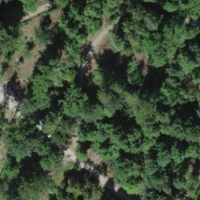
EUNIS habitat code: 44
Species observed at this site:
Aegithalos caudatus